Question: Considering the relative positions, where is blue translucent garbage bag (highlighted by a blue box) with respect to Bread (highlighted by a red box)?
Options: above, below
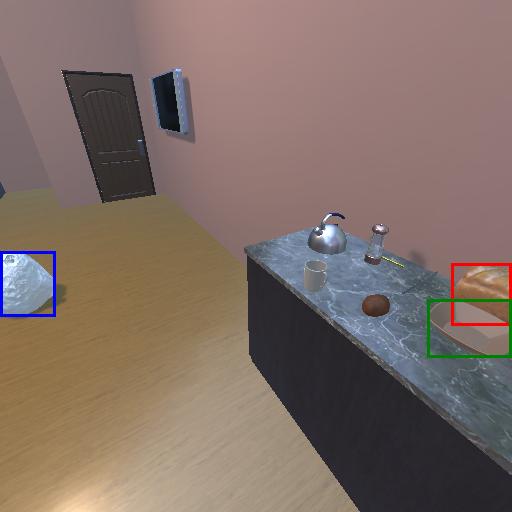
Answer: above